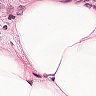
Metastatic tissue present: no